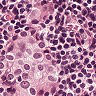
Metastatic tissue present: yes